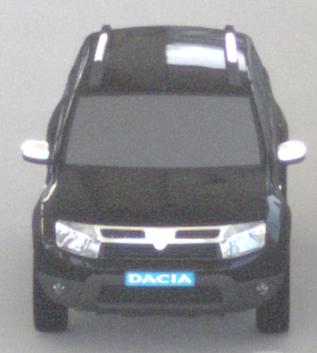
Make: Dacia
Model: Duster dCi 110 FAP
Detailed model: Duster (I)
Model produced from: 2010/06
Model produced until: 2013/11
Doors: 5
Color: black
Road condition: dry road
Daytime: morning or afternoon
Contrast: low contrast